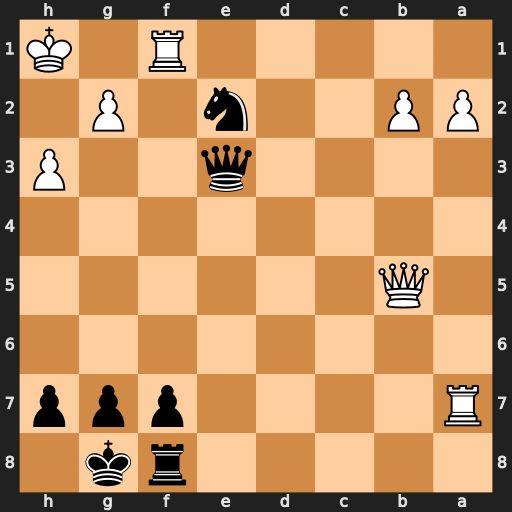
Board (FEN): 5rk1/R4ppp/8/1Q6/8/4q2P/PP2n1P1/5R1K
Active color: b
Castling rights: -
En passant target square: -
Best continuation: Ng3+ Kh2 Nxf1+ Qxf1 Qxa7